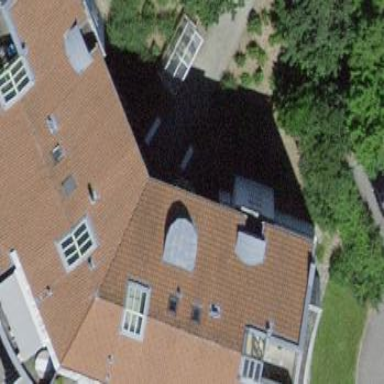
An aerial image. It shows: Gabled roof adorns the apartments building.